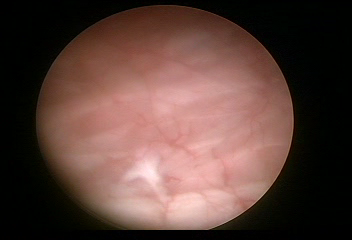
Modality: WLC
Class: Normal mucosa
Bladder cancer association: No